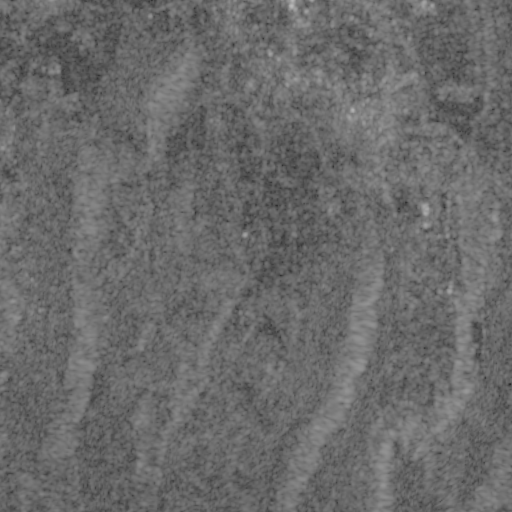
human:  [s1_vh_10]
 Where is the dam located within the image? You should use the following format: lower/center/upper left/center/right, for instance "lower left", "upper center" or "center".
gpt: The dam is located in the center right of the image.
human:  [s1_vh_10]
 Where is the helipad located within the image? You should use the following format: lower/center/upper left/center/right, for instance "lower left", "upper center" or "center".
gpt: The helipad is located in the center right of the image.
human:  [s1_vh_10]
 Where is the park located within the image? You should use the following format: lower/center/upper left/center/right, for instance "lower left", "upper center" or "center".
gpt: The park is located in the upper right of the image.
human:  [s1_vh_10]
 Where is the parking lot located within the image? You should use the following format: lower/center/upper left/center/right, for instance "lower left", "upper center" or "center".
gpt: The parking lot is located in the upper right of the image.
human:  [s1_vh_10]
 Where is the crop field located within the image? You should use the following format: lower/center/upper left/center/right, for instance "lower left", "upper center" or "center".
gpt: There is no crop field in the image.

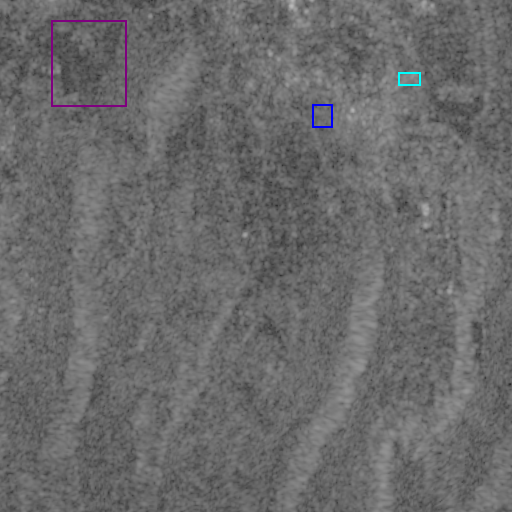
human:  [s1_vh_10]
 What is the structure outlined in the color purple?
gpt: The structure outlined in purple is a crop field.
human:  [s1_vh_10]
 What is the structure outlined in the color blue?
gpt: The structure outlined in blue is a park.
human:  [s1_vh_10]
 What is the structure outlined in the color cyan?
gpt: The structure outlined in cyan is a parking lot.
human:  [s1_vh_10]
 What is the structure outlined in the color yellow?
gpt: There is no yellow outline.